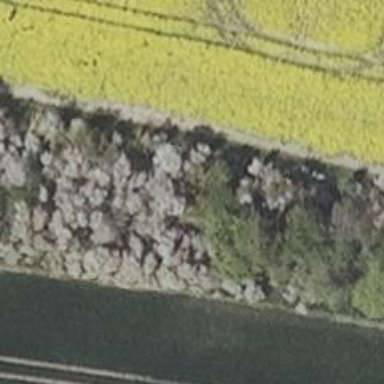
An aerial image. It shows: Row of trees in natural setting.